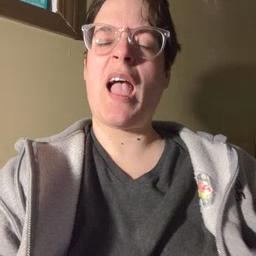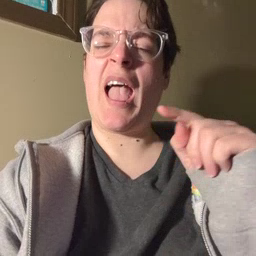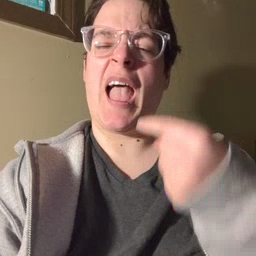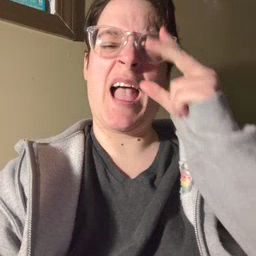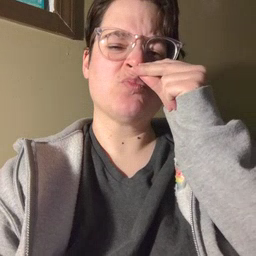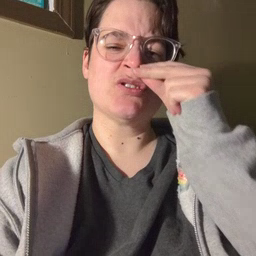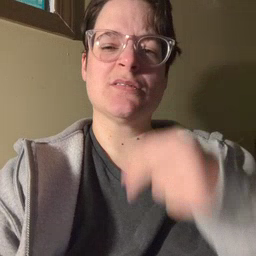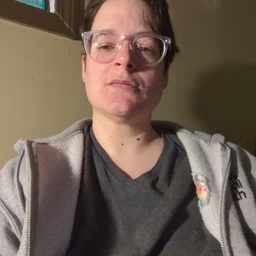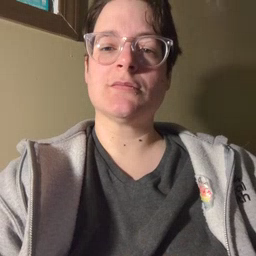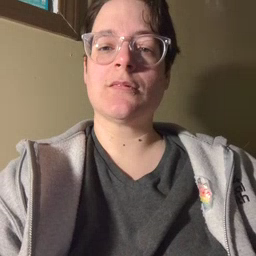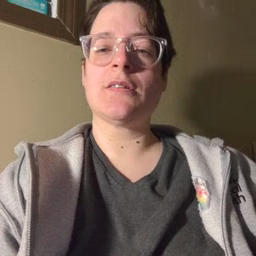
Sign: owie